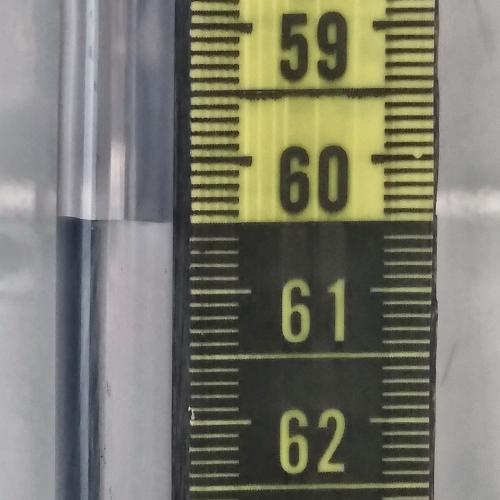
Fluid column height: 60.5 cm